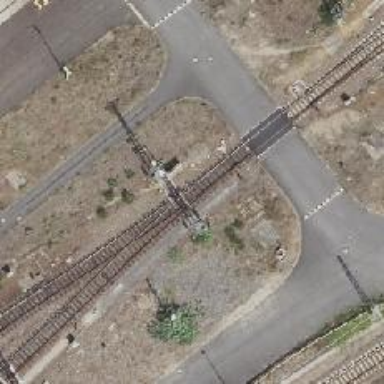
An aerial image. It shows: Railway switch in outer curved configuration.